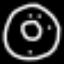
Label: donut